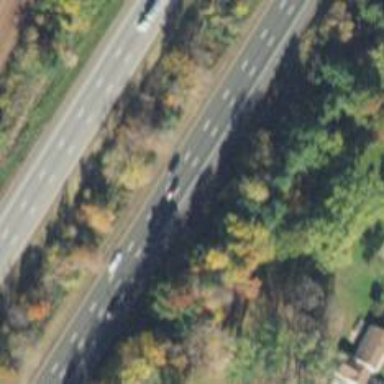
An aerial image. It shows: Motorway.